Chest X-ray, PA view. Patient: 55 years old, sex M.
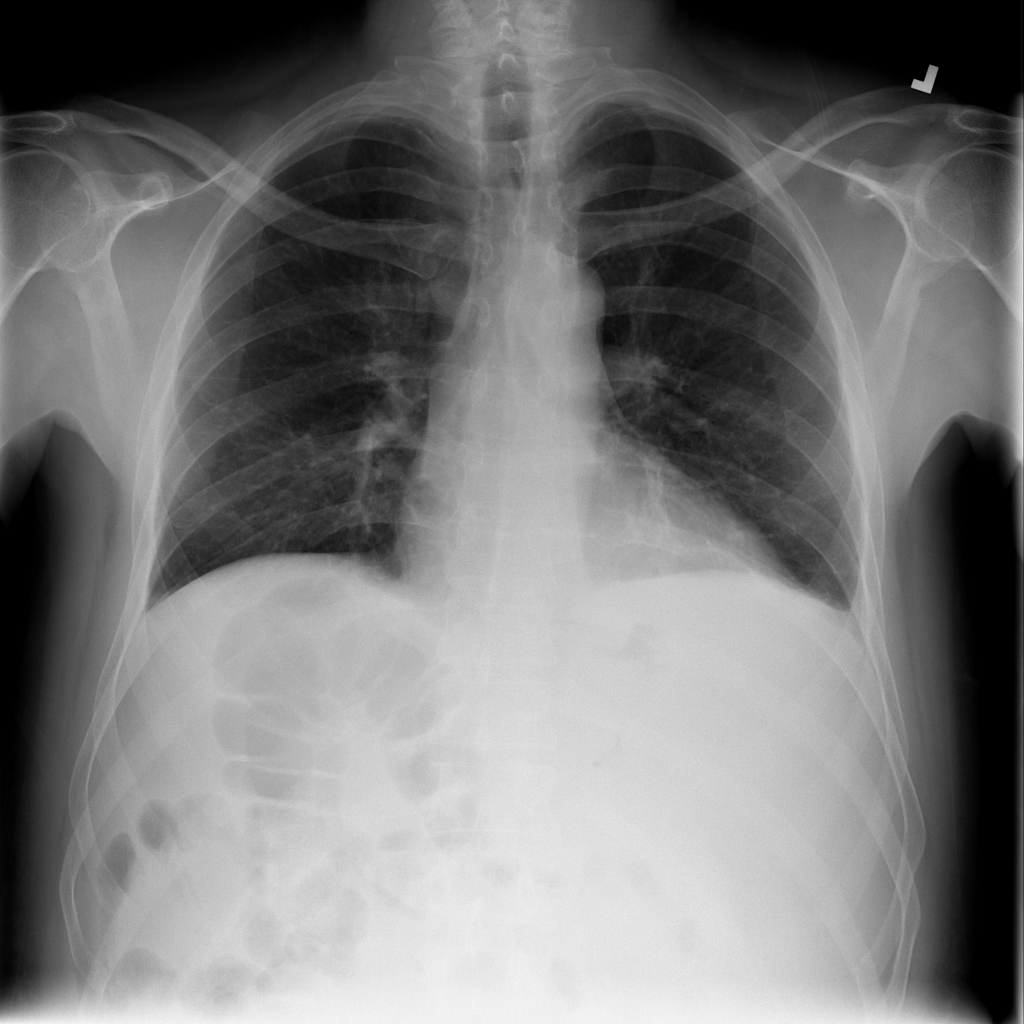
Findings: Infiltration